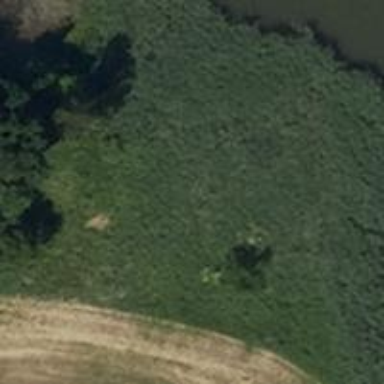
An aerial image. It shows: Wetland area characterized by wet meadow.